Current action and preconditions to check: trajectory_clear

Your task: For each precondition in the list above, predict whether it will hold at this action.

Consider the current scene as observed from the mobile robot's camera, and analyze the predicted future states of all dynamic agents (e.g., people, animals, vehicles, or any moving entities) within the NEXT SECOND.

IMPORTANT: Only answer "very likely" if you are absolutely certain—based on strong, clear evidence—that a dynamic agent will violate the precondition in the predicted future state. Do NOT answer "very likely" for unlikely, ambiguous, or low-probability risks.

Ask yourself for each precondition: Is there a high probability, with clear and convincing evidence, that the predicted future states of any dynamic agent will interfere with the predicted future state of the currently executing action within the NEXT SECOND, causing that precondition to fail?

Assess the risk level based on these predictions. Use "likely" or "very likely" if motions create a clear risk of interference.

Use "neutral" or "improbable" if agents are nearby but their predicted paths are clearly diverging or non-conflicting.

Failure Risk Categories: "very improbable", "improbable", "neutral", "likely", "very likely"

Answer Format: Output ONLY the probability_of_failure value from these categories: "very improbable", "improbable", "neutral", "likely", "very likely"

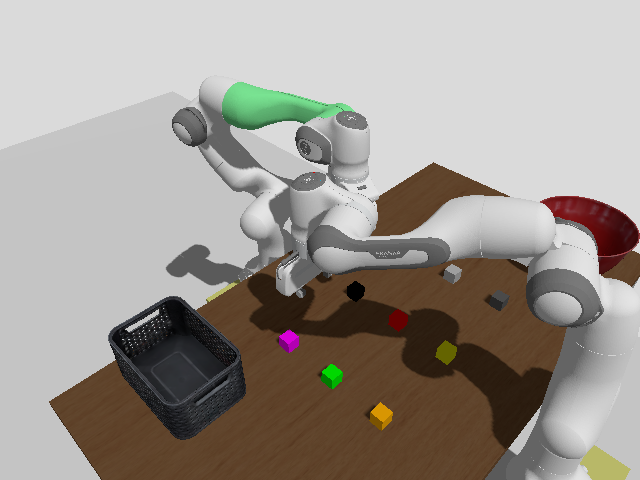

Answer: neutral